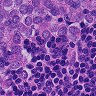
Metastatic tissue present: yes